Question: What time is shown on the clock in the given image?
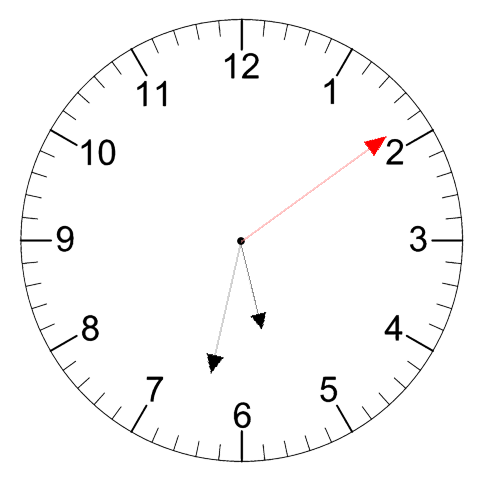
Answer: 05:32:09